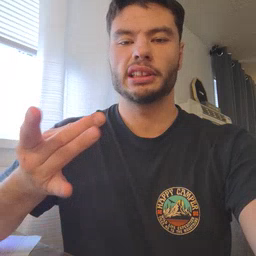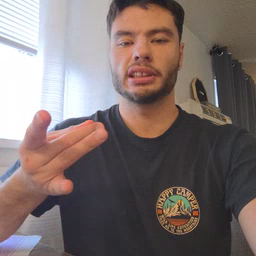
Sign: sticky